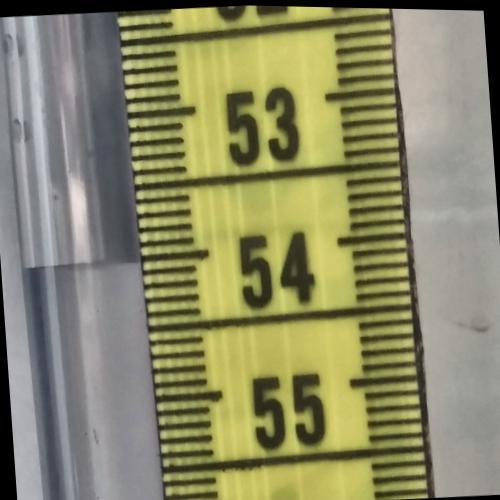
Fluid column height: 54.0 cm